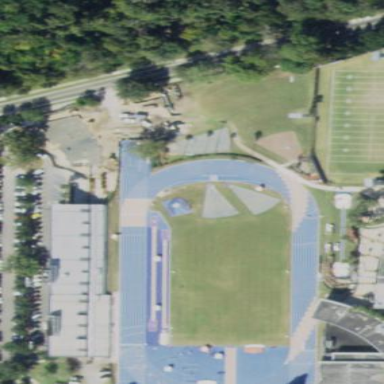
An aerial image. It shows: Stadium with running track.